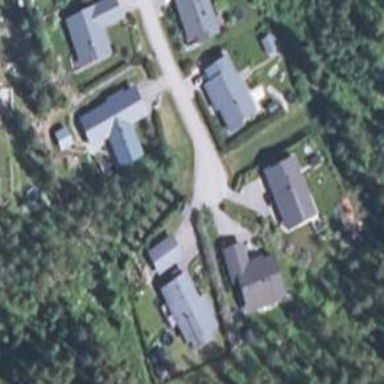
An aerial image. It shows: Living street.